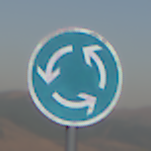
Verkehrszeichen: Kreisverkehr
Umgebung: Outdoor, Nature
Tageszeit: SunriseSunset
Wetter: Clear
Licht: Natural
Jahreszeit: NotSpecified
Kontrast: HighContrast